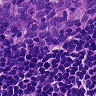
Metastatic tissue present: no